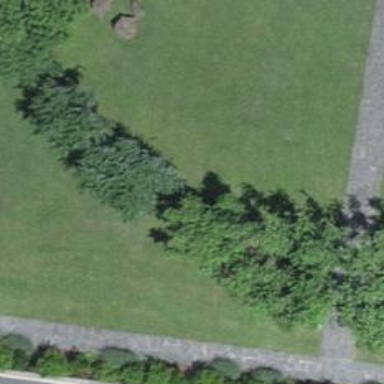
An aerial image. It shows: Bench.